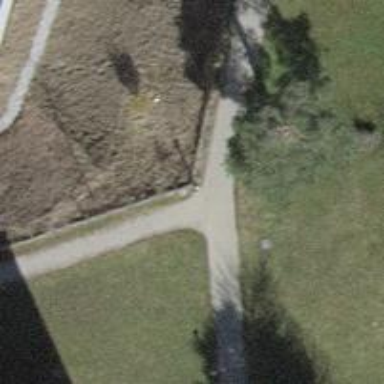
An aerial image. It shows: Paved footway.